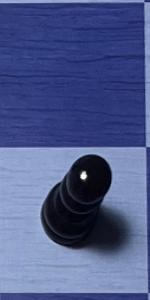
Label: Pawn_Black